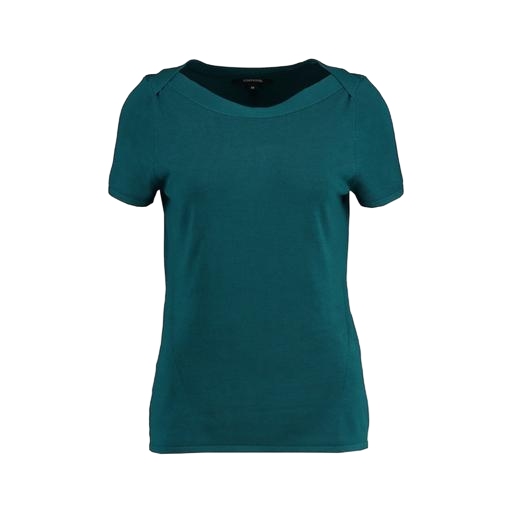
green scoop neck t-shirt, green scoop-neck tee, blue petite boat-neck t-shirt only macy, white background